Question: Ok guys, time to get creative.
I have a list of integers, and want to preserve the integers in the 5 green boxes below.
I thought about finding the 5 minimums, and then going left and right from each one until the next integer is a certain distance too far. However this may be difficult to do as the last to boxes have some scattered values that I would like to maintain.
So cliff notes,
have list of integers that i want to make 5 lists of integers from, each one of the 5 lists holding the values of one of the green boxes.
I am sorry if this question seems dumb, I was just wanting to see if other people had better ways of going about this then the one I mentioned above.

Edit:
Perhaps a Levenberg-Marquardt algorithm would help? If only I could understand math books xD. I swear math explanations are never written in English, but if someone just shows me the use, and how to, I get it and understand it. Then I can go read it out of a book again and just be confused all over again!
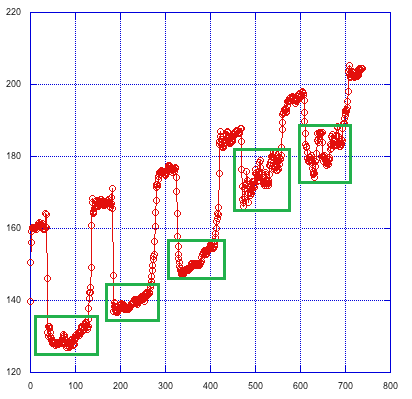
Answer: That could be a possible solution:
Let call your list of integer P[n].
-
if ((MAX[n] < P[n]) || (n == 0))
MAX[n] = P[n];
else
MAX[n] = MAX[n-1];
in this way, MAX[n] list will be the green line above your graph:
FIRST SOLUTION:
to identify the points inside the green boxes, you just have to calculate the incremental ratio of your P list, and check when its absolute value is smaller than a threshold:
I = [P[n+1] - P[n]] / [T[n+1] - T[n]]
so a point is into the green box if I is below a threshold and P is below MAX:
if ((P[n] < MAX[n]) && (ABS(I) < DER_THRESHOLD))
// your point is inside the green box
from your graph, roughtly, you could put DER_THRESHOLD = 5.
SECOND SOLUTION:
calculate a new list of integers, called this time AVG[n] like that:
AVG[n] = (MAX[n] + P[n]) / 2
this will end in the red line (sorry for the ugly graph, did it by hand):

and now you can identify green boxes just checking if your P[n] is below AVG[n].
This solution could be even better using some kind of low filtering in AVG calculation.